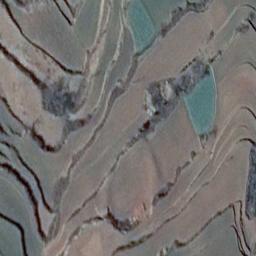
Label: terrace